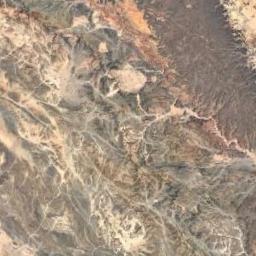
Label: mountain